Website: apple
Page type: customer-info-address
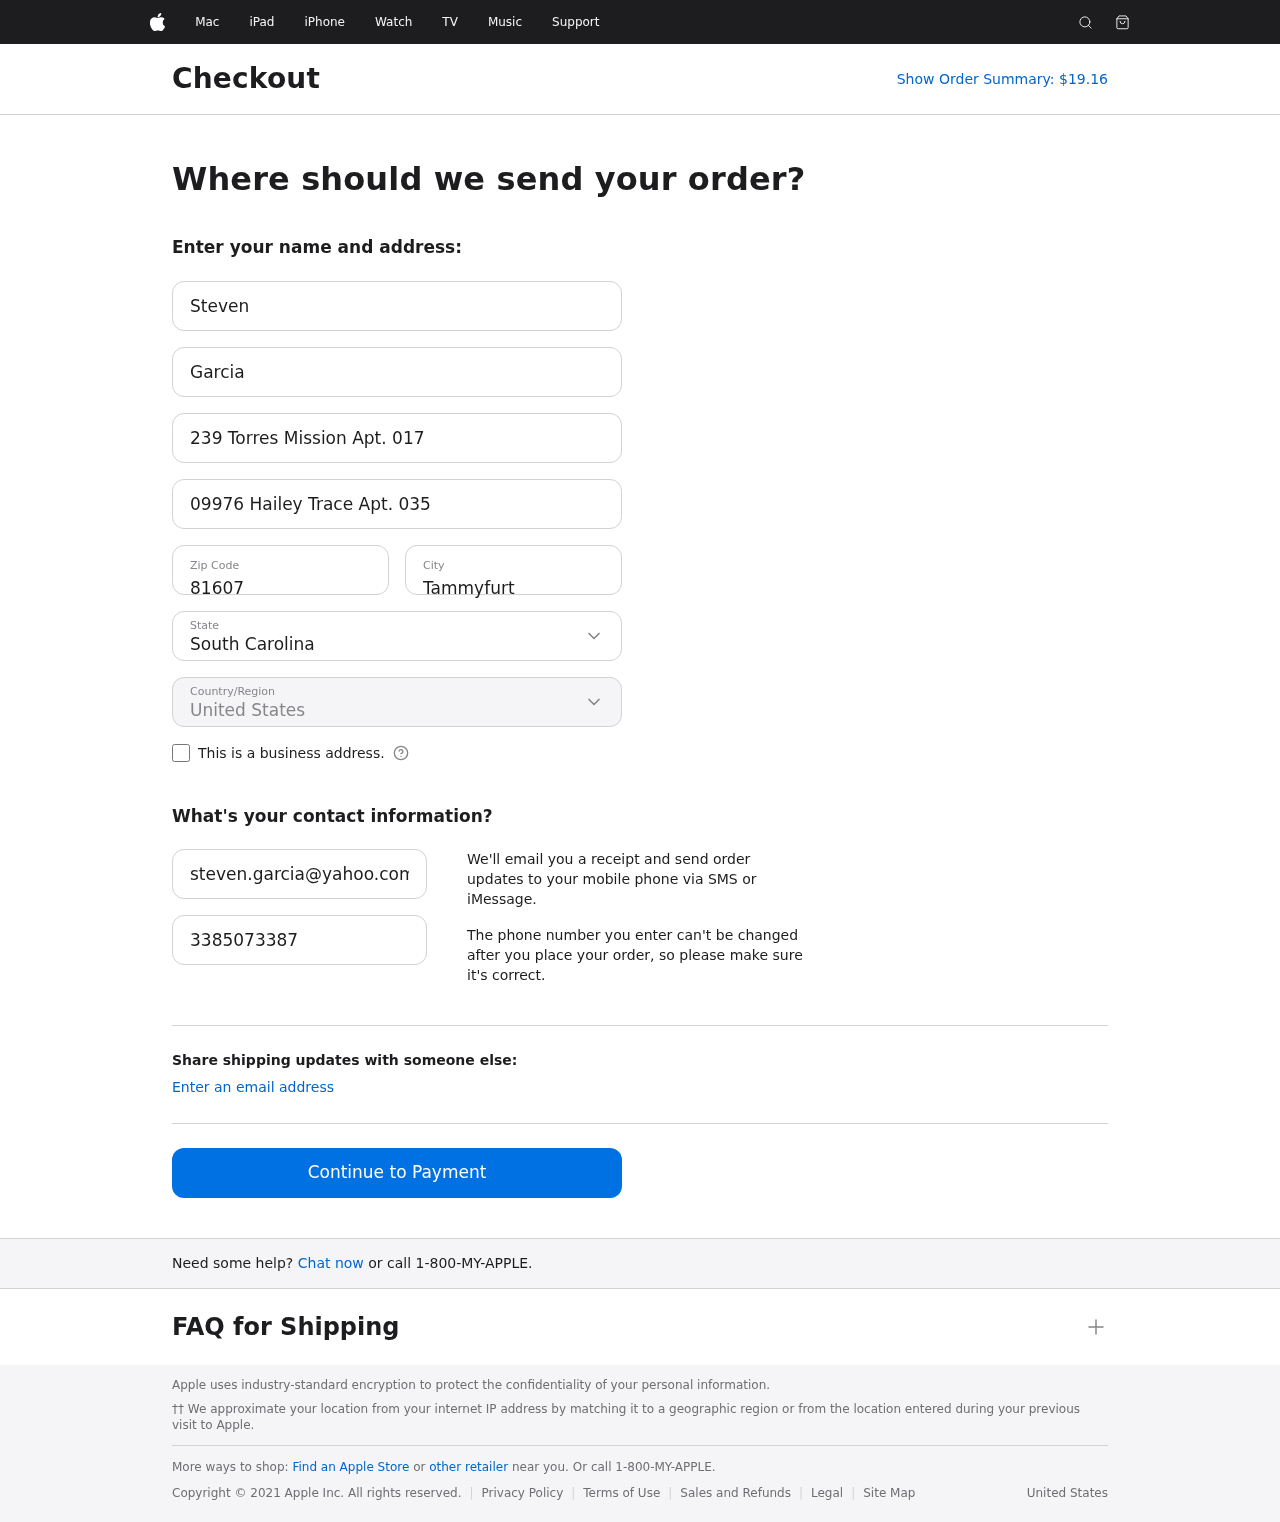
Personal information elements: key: PII_CITY
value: Tammyfurt
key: PII_COUNTRY
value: United States
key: PII_EMAIL
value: steven.garcia@yahoo.com
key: PII_FIRSTNAME
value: Steven
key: PII_LASTNAME
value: Garcia
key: PII_PHONE
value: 3385073387
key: PII_POSTCODE
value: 81607
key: PII_STATE
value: South Carolina
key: PII_STREET
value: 239 Torres Mission Apt. 017
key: PII_STREET2
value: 09976 Hailey Trace Apt. 035
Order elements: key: ORDER_TOTAL
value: Show Order Summary: $19.16